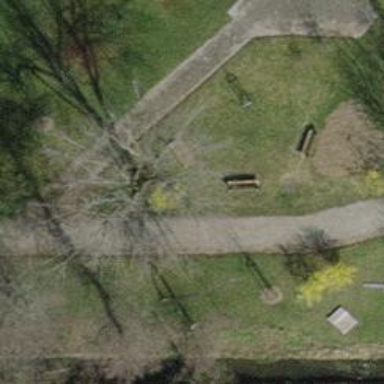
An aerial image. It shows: Brown bench.